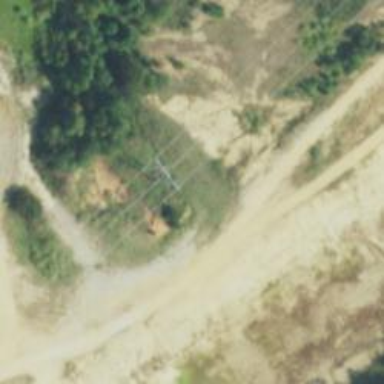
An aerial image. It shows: H-frame power tower with distinctive design.